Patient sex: M
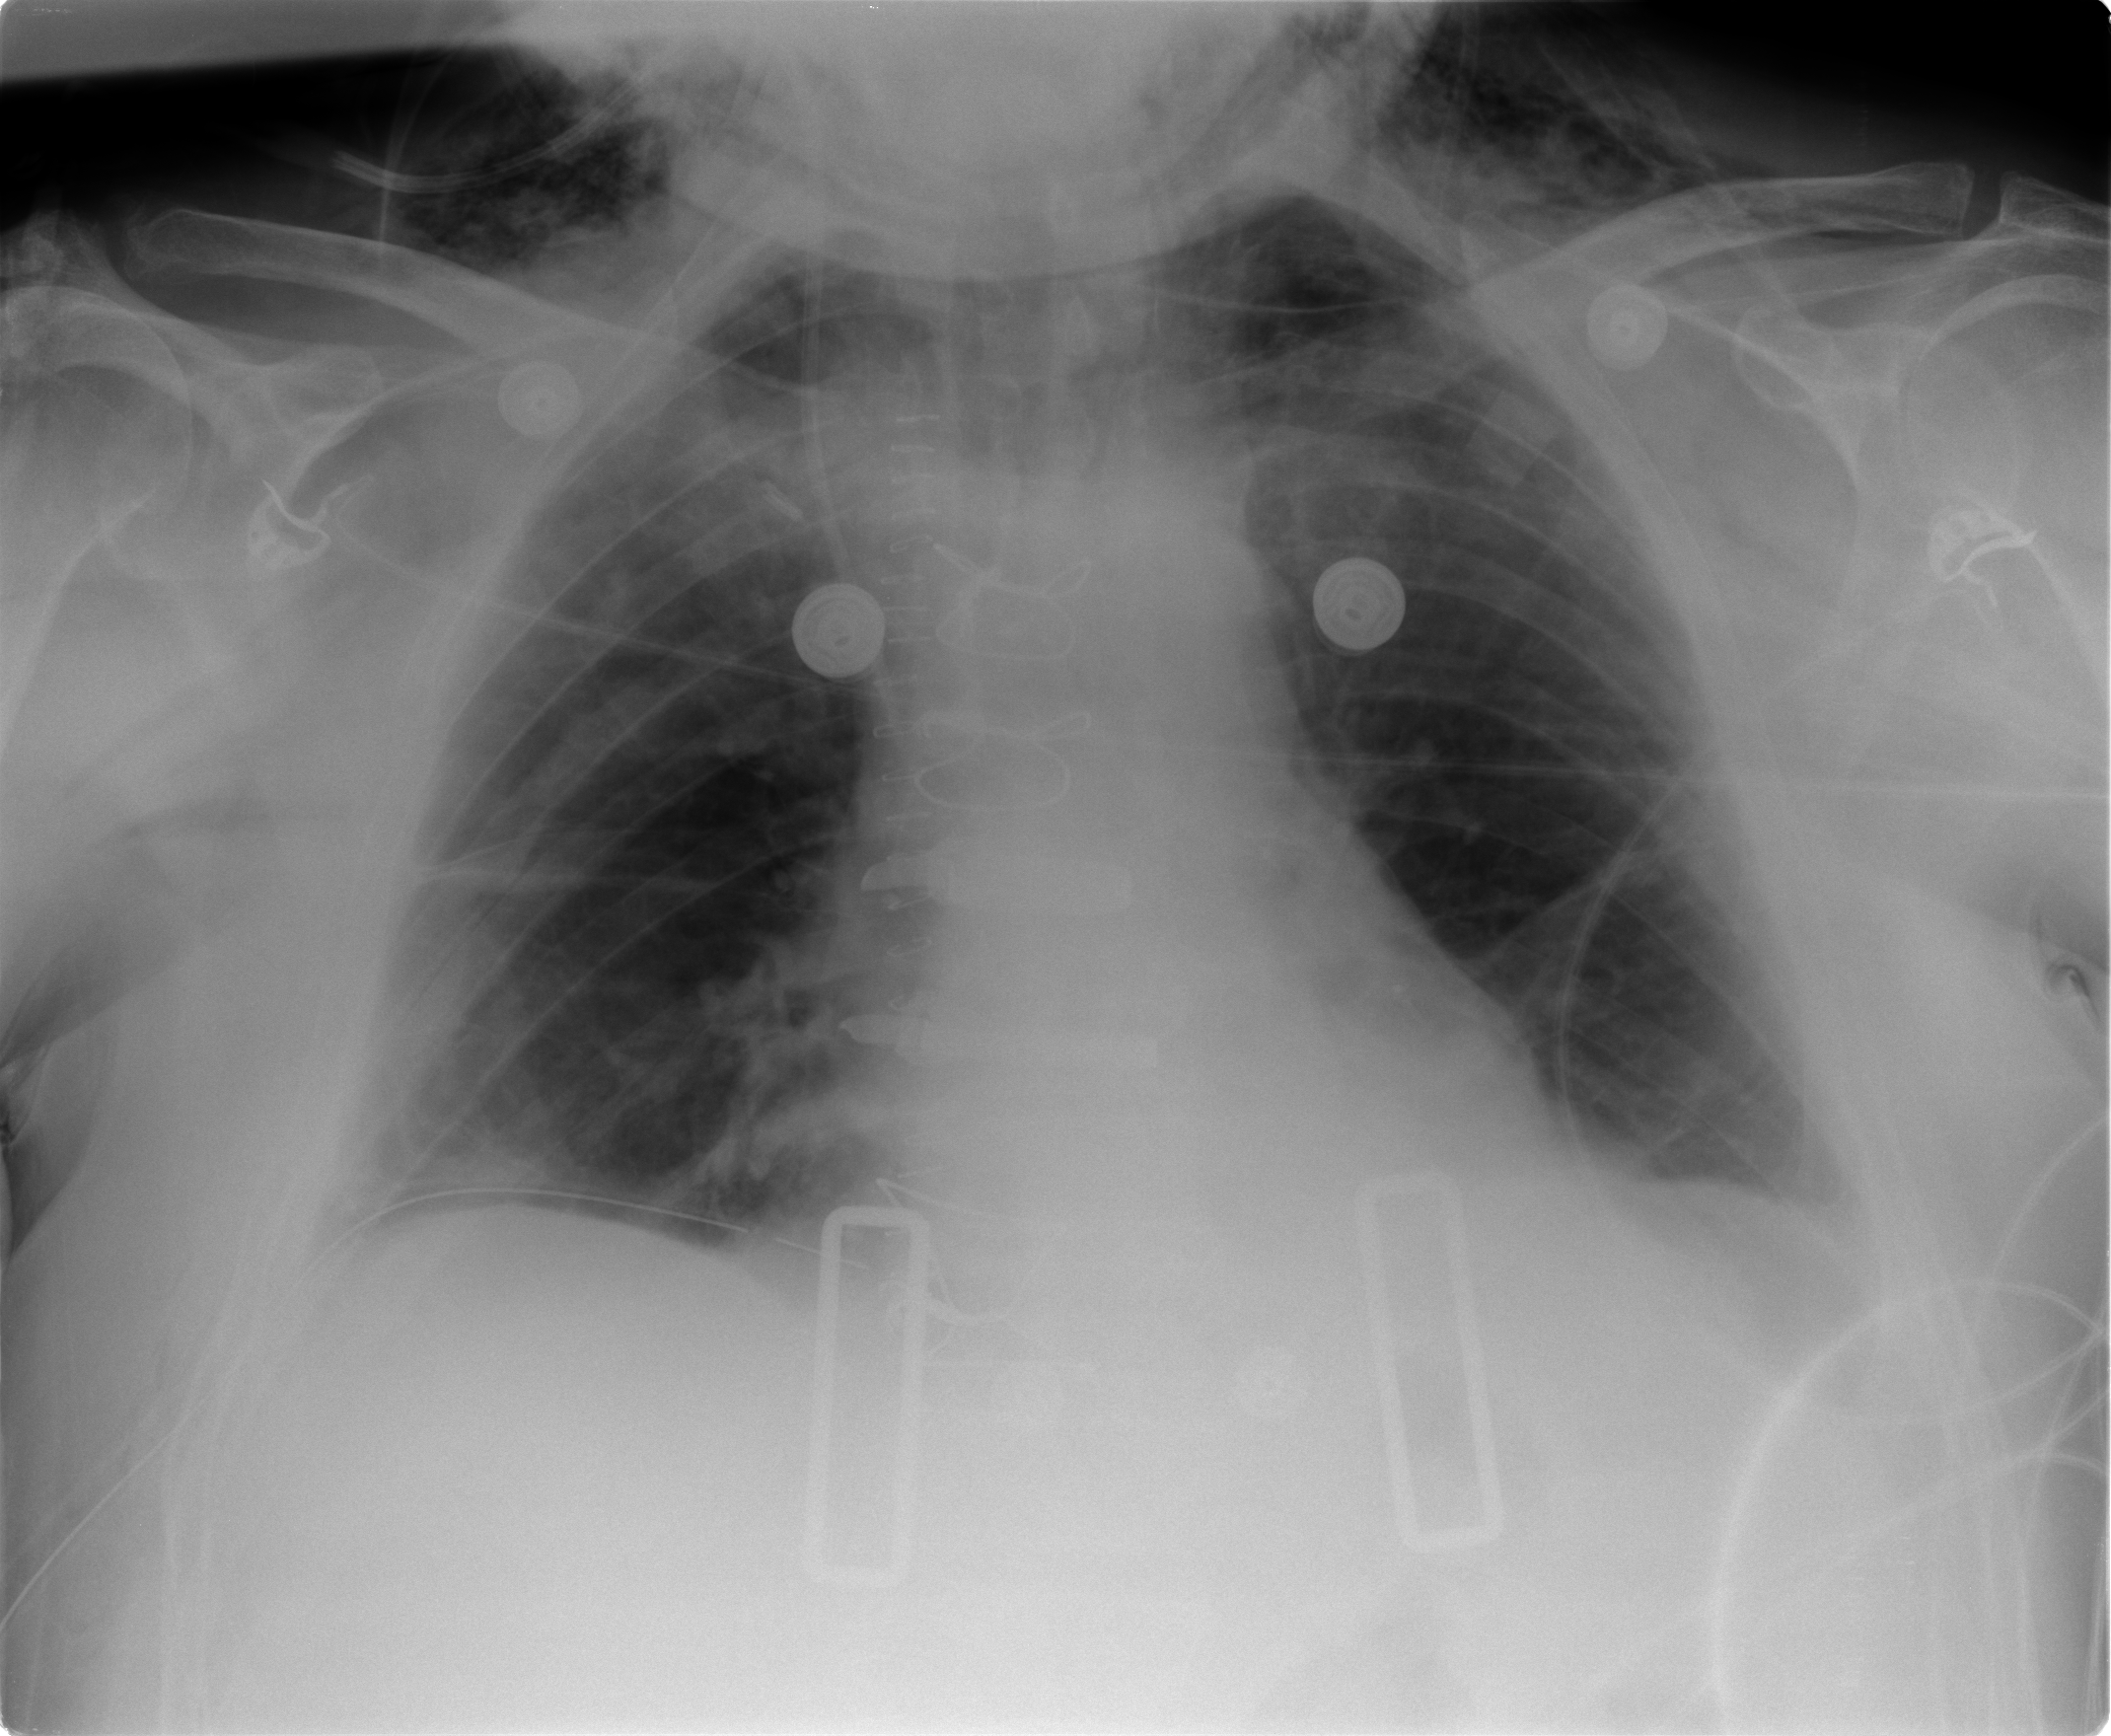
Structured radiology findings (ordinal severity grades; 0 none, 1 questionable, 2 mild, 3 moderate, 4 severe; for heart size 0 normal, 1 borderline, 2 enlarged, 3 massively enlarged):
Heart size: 0
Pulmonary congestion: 0
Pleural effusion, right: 0
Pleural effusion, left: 2
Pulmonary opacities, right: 0
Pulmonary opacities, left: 0
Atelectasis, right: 2
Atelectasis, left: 2